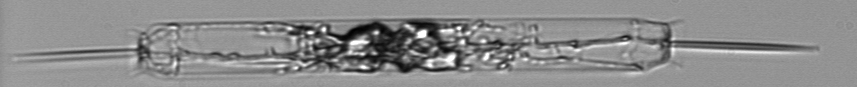
Label: Ditylum_brightwellii